Question: I have tables
'''
items
products
brands
'''
their contents:
'''
products:
- samsung galaxy s2
- iphone 5
brands
- samsung
- apple
'''
the difference between an item and a product is as follows:
the product iPhone has a brand/manufacturer of Apple.
when inserting a new item, I want the database to get the brand from the product the item belongs to, so my foreign key is set up like this:
'''
'db_name'.'products'.'productBrand'
'''
I have two brands ATM - Samsung and Apple.
When I try to insert a new item via phpMyAdmin's interface and I get to the itemBrand column, the dropdown field only allows me one option - 1 (Samsung), no matter if I've chosen product 1 or 2 (Samsung Galaxy or iPhone5) at the itemGenericProduct column.
What am I doing wrong?
Here is some more detailed info:
'''
CREATE TABLE IF NOT EXISTS 'brands' (
'brandId' int(11) NOT NULL AUTO_INCREMENT,
'brandName' varchar(30) NOT NULL,
'brandLogo' varchar(100) NOT NULL,
'brandDescription' text NOT NULL,
PRIMARY KEY ('brandId')
) ENGINE=InnoDB DEFAULT CHARSET=utf8 AUTO_INCREMENT=3 ;
--
-- Dumping data for table 'brands'
--
INSERT INTO 'brands' ('brandId', 'brandName', 'brandLogo', 'brandDescription') VALUES
(1, 'Samsung', '', 'Manufacturer of ...'),
(2, 'Apple', '', 'American high-tech company ...');
--
-- Table structure for table 'items'
--
CREATE TABLE IF NOT EXISTS 'items' (
'itemId' int(11) NOT NULL AUTO_INCREMENT,
'generalProductId' int(11) NOT NULL,
'itemPurchasedPrice' double NOT NULL,
'itemDateAdded' timestamp NOT NULL DEFAULT CURRENT_TIMESTAMP,
'itemDescription' text,
'itemBrand' int(11) NOT NULL,
'itemBoughtFromPlace' int(11) NOT NULL,
'itemBoughtFromUser' int(11) NOT NULL,
'itemConditionNew' tinyint(1) NOT NULL DEFAULT '1',
'itemBeingSold' tinyint(1) NOT NULL DEFAULT '1',
'itemSellPrice' double DEFAULT NULL,
PRIMARY KEY ('itemId'),
KEY 'generalProductId' ('generalProductId'),
KEY 'itemBrand' ('itemBrand'),
KEY 'itemBoughtFromPlace' ('itemBoughtFromPlace'),
KEY 'itemBoughtFromUser' ('itemBoughtFromUser')
) ENGINE=InnoDB DEFAULT CHARSET=utf8 AUTO_INCREMENT=1 ;
--
-- Table structure for table 'products'
--
CREATE TABLE IF NOT EXISTS 'products' (
'productId' int(11) NOT NULL AUTO_INCREMENT,
'productName' varchar(200) NOT NULL,
'productTimeAdded' timestamp NOT NULL DEFAULT CURRENT_TIMESTAMP,
'productDescription' text,
'productBrand' int(11) NOT NULL,
'productFirstAddedFrom' int(11) NOT NULL,
'productAvatar' varchar(100) DEFAULT NULL,
PRIMARY KEY ('productId'),
KEY 'productBrand' ('productBrand','productFirstAddedFrom'),
KEY 'productFirstAddedFrom' ('productFirstAddedFrom')
) ENGINE=InnoDB DEFAULT CHARSET=utf8 AUTO_INCREMENT=5 ;
--
-- Dumping data for table 'products'
--
INSERT INTO 'products' ('productId', 'productName', 'productTimeAdded', 'productDescription', 'productBrand', 'productFirstAddedFrom', 'productAvatar') VALUES
(3, 'Samsung Galaxy SII', '2013-10-26 07:46:08', 'The Samsung Galaxy S II is a .....', 1, 1, NULL),
(4, 'iPhone 5', '2013-10-26 07:46:08', 'The iPhone 5 is a ....', 1, 2, NULL);
'''
'''
KEY 'productBrand' ('productBrand','productFirstAddedFrom'),
KEY 'productFirstAddedFrom' ('productFirstAddedFrom')
'''
because in the visual layout they look this way:

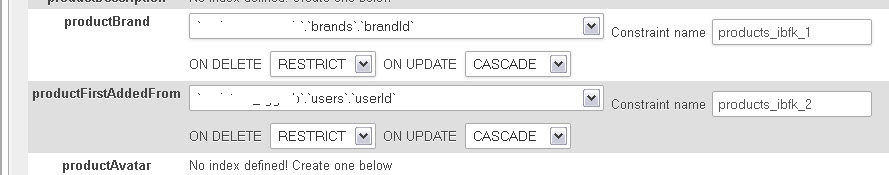
Answer: Foreign keys must point at a column of an other table (which has to be the same (ex.: INT(11) - INT(11)).
When your tables are created, you can add a foreign key by using
'''
ALTER TABLE mytable ADD FOREIGN KEY (myfkey) REFERENCES myothertable(parentkey)
'''
Now if we apply it to your structure:
'''
DROP TABLE items; DROP TABLE brands; DROP TABLE products;
CREATE TABLE IF NOT EXISTS 'brands' (
'brandId' int(11) NOT NULL AUTO_INCREMENT,
'brandName' varchar(30) NOT NULL,
'brandLogo' varchar(100) NOT NULL,
'brandDescription' text NOT NULL,
PRIMARY KEY ('brandId')
) ENGINE=InnoDB DEFAULT CHARSET=utf8 AUTO_INCREMENT=3 ;
INSERT INTO 'brands' ('brandId', 'brandName', 'brandLogo', 'brandDescription') VALUES
(1, 'Samsung', '', 'Manufacturer of ...'),
(2, 'Apple', '', 'American high-tech company ...');
CREATE TABLE IF NOT EXISTS 'items' (
'itemId' int(11) NOT NULL AUTO_INCREMENT,
'generalProductId' int(11) NOT NULL,
'itemPurchasedPrice' double NOT NULL,
'itemDateAdded' timestamp NOT NULL DEFAULT CURRENT_TIMESTAMP,
'itemDescription' text,
'itemBrand' int(11) NOT NULL,
'itemBoughtFromPlace' int(11) NOT NULL,
'itemBoughtFromUser' int(11) NOT NULL,
'itemConditionNew' tinyint(1) NOT NULL DEFAULT '1',
'itemBeingSold' tinyint(1) NOT NULL DEFAULT '1',
'itemSellPrice' double DEFAULT NULL,
PRIMARY KEY ('itemId')
) ENGINE=InnoDB DEFAULT CHARSET=utf8 AUTO_INCREMENT=1 ;
CREATE TABLE IF NOT EXISTS 'products' (
'productId' int(11) NOT NULL AUTO_INCREMENT,
'productName' varchar(200) NOT NULL,
'productTimeAdded' timestamp NOT NULL DEFAULT CURRENT_TIMESTAMP,
'productDescription' text,
'productBrand' int(11) NOT NULL,
'productFirstAddedFrom' int(11) NOT NULL,
'productAvatar' varchar(100) DEFAULT NULL,
PRIMARY KEY ('productId')
) ENGINE=InnoDB DEFAULT CHARSET=utf8 AUTO_INCREMENT=5 ;
INSERT INTO 'products' ('productId', 'productName', 'productTimeAdded', 'productDescription', 'productBrand', 'productFirstAddedFrom', 'productAvatar') VALUES
(3, 'Samsung Galaxy SII', '2013-10-26 07:46:08', 'The Samsung Galaxy S II is a .....', 1, 1, NULL),
(4, 'iPhone 5', '2013-10-26 07:46:08', 'The iPhone 5 is a ....', 1, 2, NULL);
ALTER TABLE items ADD FOREIGN KEY(generalProductId) REFERENCES products(productId) ON DELETE CASCADE ON UPDATE CASCADE;
ALTER TABLE products ADD FOREIGN KEY(productBrand) REFERENCES brands(brandId) ON DELETE CASCADE ON UPDATE CASCADE;
ALTER TABLE items ADD FOREIGN KEY(itemBrand) REFERENCES product(productBrand) ON DELETE CASCADE ON UPDATE CASCADE;
'''